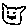
Label: cat